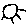
Label: sun